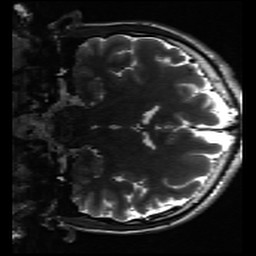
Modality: inplaneT2
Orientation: coronal